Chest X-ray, AP view. Patient: 58 years old, sex M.
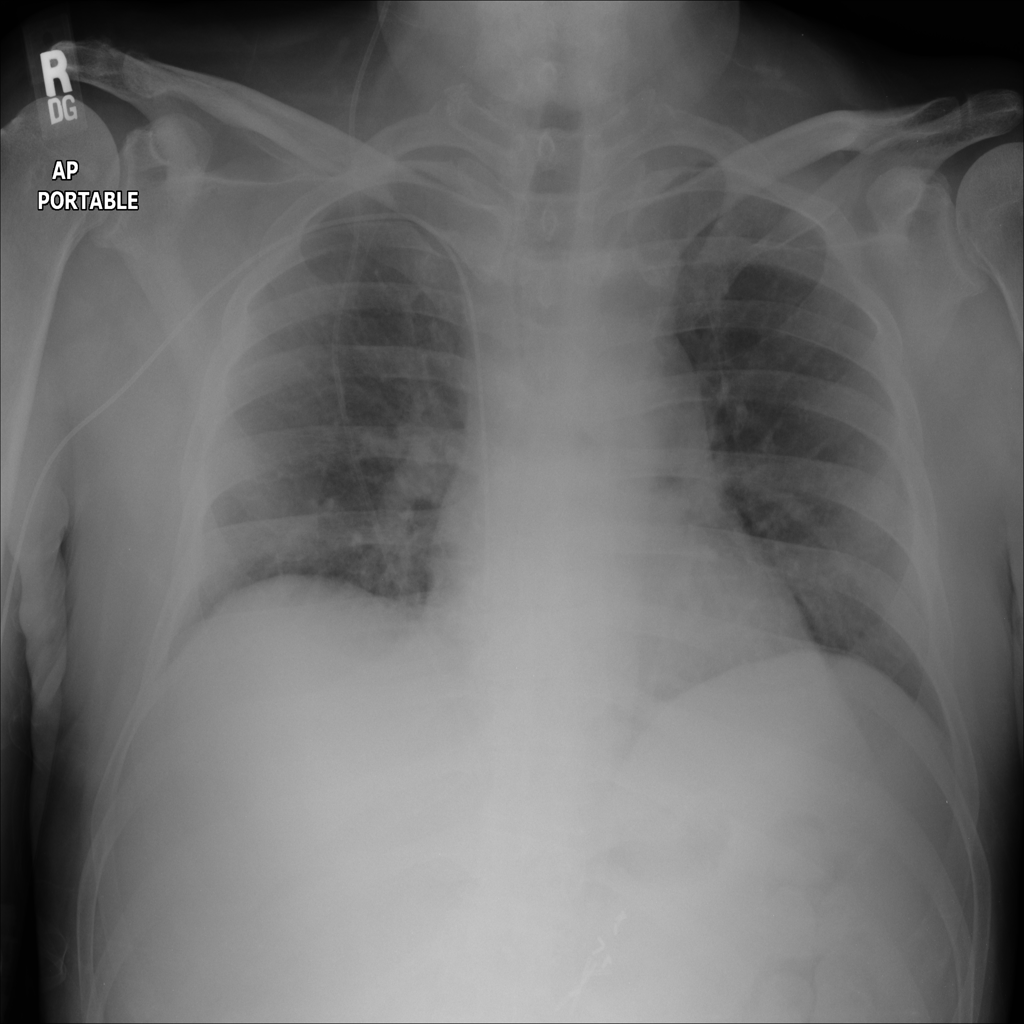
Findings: No Finding